You are looking at the envelope spectrum of a bearing's vibration signal. The marked vertical lines are the theoretical fault frequencies for the outer race, inner race, rolling elements, and cage. Diagnose the bearing from this image, choosing from: normal, inner_race, outer_race, ball.
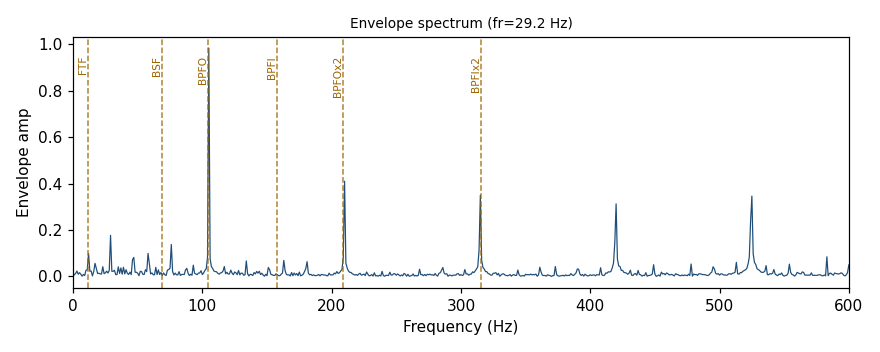
Answer: outer_race